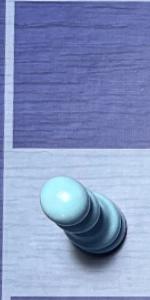
Label: Pawn_White